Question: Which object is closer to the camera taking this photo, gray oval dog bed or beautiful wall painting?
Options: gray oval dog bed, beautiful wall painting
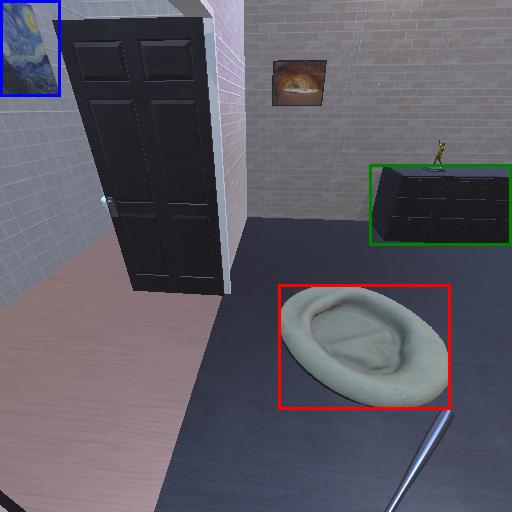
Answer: gray oval dog bed